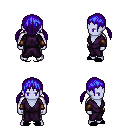
a pixel art fantasy rpg character, male body template, dark elf, purple skin, purple robe, metal pants, blue twin-tailed hairstyle, cloth bracers, black slippers, four views (front, back, left, right), 2x2 character sprite sheet, small pixel art, hard edges, no anti-aliasing